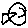
Label: fish